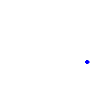
Particle: kaon